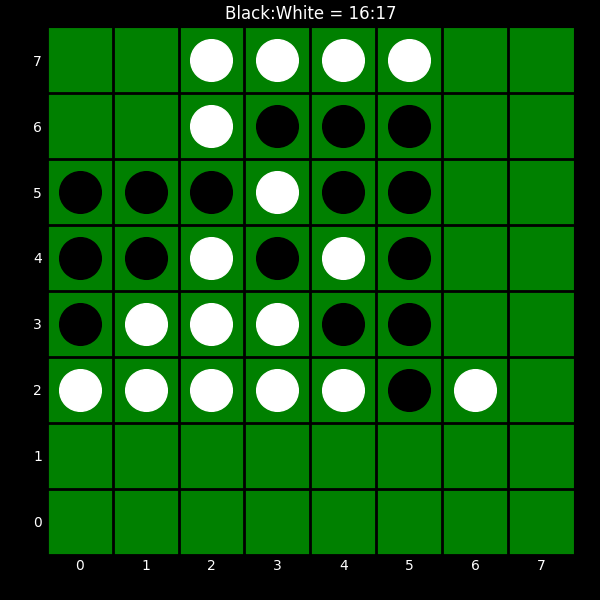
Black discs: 16
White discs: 17